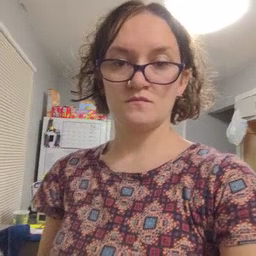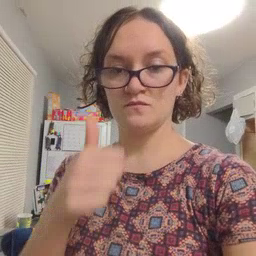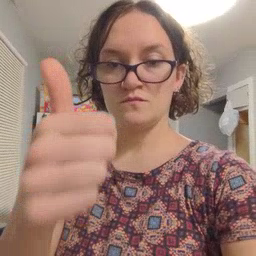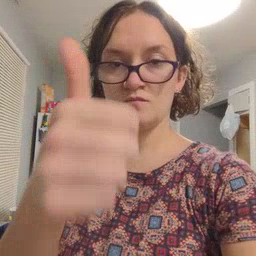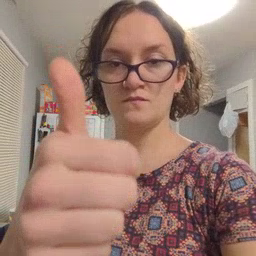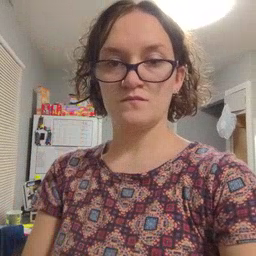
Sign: yourself